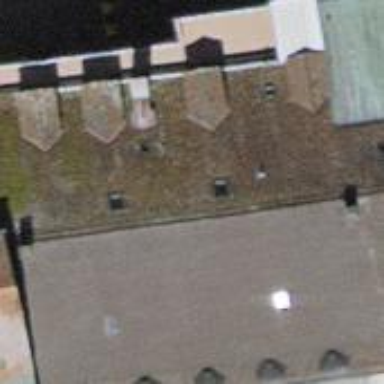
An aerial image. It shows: Apartments building with gambrel roof.